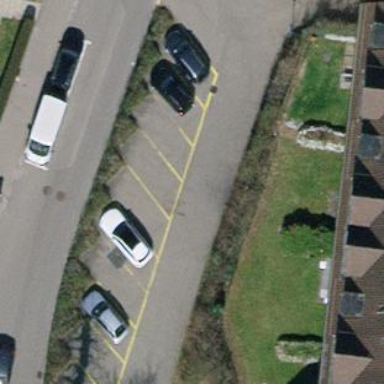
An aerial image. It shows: Parking area with surface.